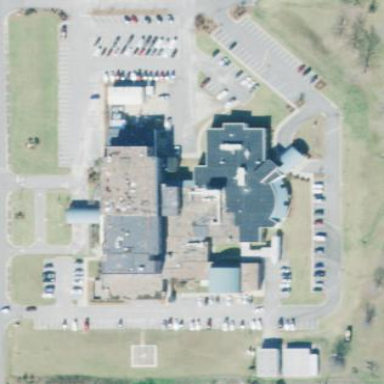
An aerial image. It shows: Hospital providing healthcare services.